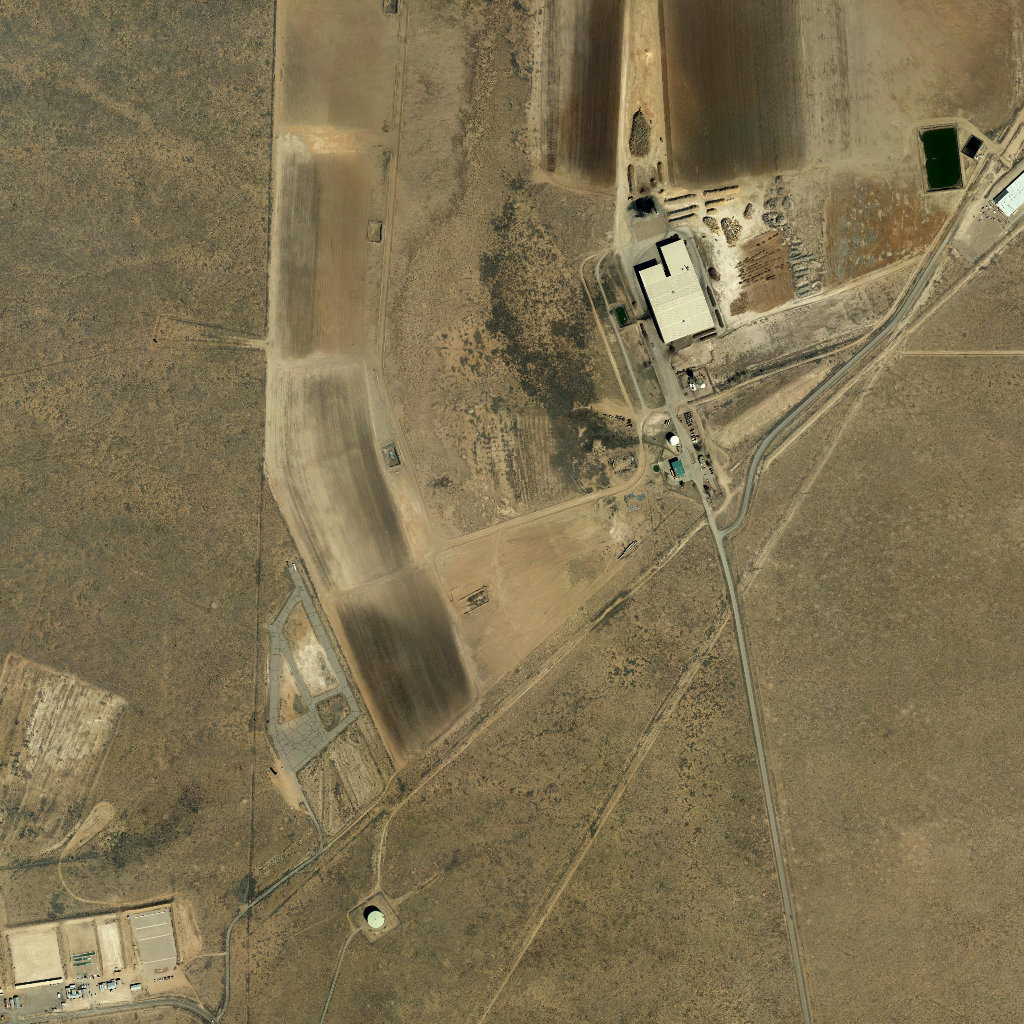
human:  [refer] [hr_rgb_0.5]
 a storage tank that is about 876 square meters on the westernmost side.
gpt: <box>[[36, 88, 37, 90, 0]]</box>